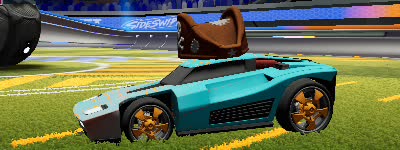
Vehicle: breakout